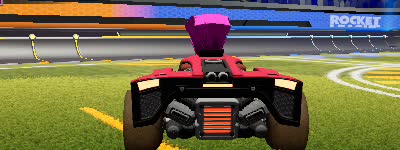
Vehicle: breakout